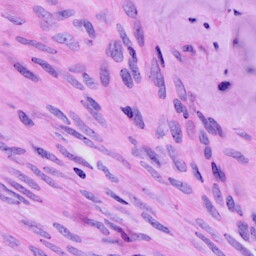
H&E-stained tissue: Cervix